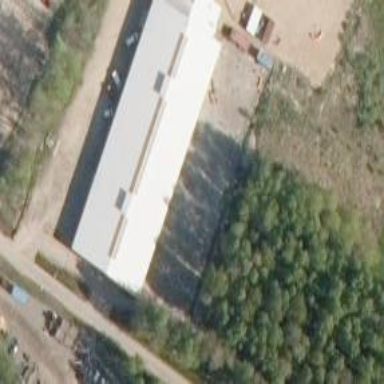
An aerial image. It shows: Building designed for dog agility sport.